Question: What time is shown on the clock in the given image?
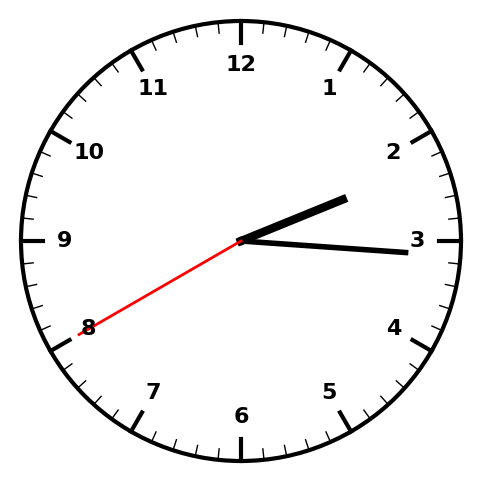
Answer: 02:15:40